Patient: sex F, age 71
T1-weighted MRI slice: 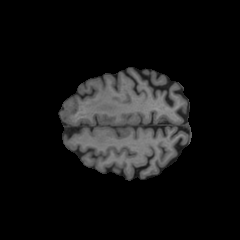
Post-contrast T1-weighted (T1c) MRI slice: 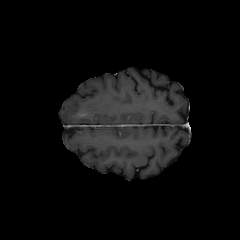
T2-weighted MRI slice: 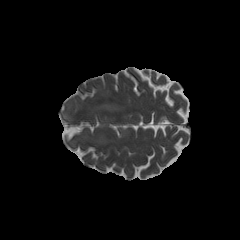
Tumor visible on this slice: yes
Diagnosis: Glioblastoma, IDH-wildtype
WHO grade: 4